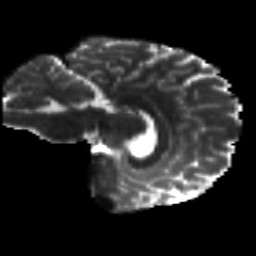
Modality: T2w
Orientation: sagittal
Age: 27
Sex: male
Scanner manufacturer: siemens
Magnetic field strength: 3 T
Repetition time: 8.8 s
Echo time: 0.085 s